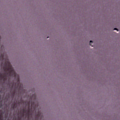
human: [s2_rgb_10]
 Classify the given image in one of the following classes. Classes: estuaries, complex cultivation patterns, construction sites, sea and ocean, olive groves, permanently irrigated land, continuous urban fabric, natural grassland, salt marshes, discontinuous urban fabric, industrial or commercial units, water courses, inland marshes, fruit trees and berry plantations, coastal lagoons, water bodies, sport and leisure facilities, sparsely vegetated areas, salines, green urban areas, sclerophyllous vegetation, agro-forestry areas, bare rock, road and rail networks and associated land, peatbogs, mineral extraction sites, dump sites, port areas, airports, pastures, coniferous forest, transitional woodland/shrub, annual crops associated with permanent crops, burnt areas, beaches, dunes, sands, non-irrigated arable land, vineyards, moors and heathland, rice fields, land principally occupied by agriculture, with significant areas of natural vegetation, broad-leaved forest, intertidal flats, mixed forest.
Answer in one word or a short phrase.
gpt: sea and ocean